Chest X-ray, AP view. Patient: 22 years old, sex M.
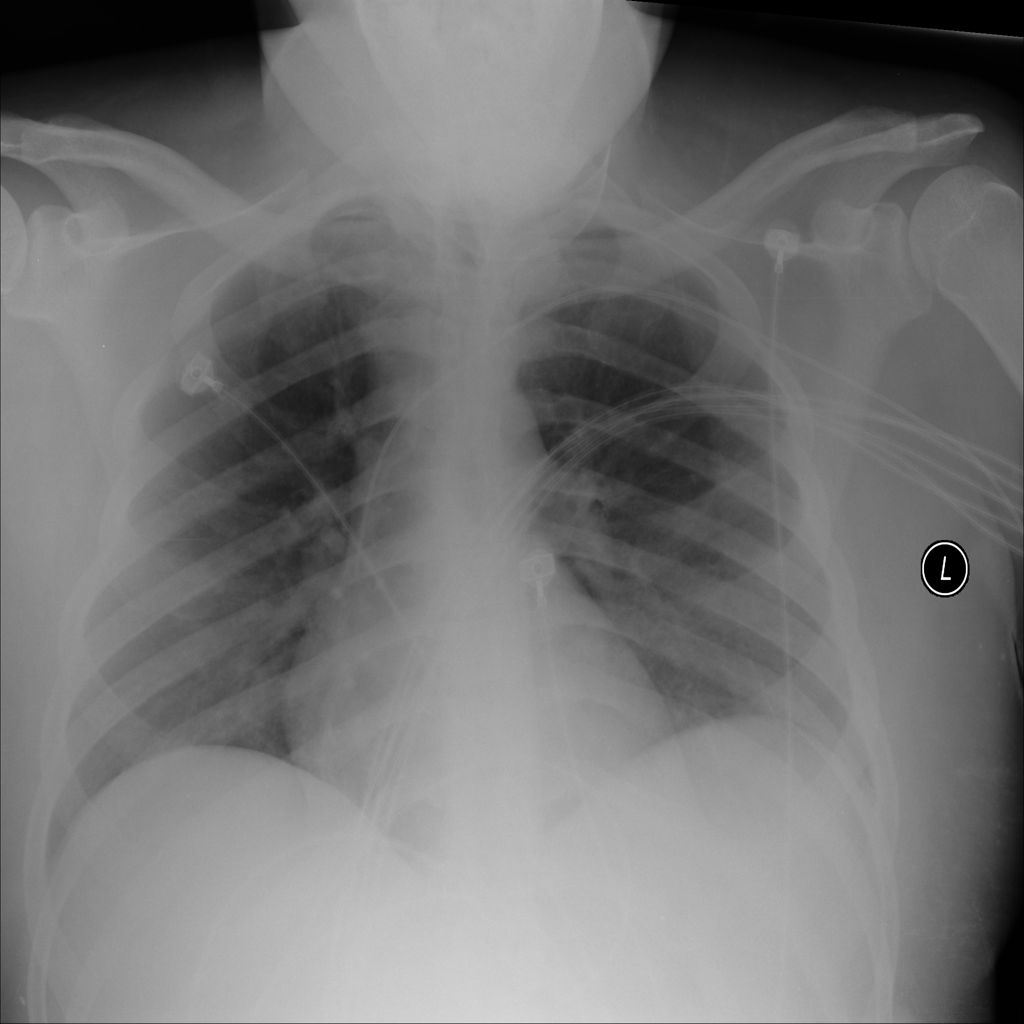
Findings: No Finding